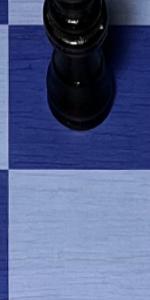
Label: Empty